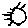
Label: sun